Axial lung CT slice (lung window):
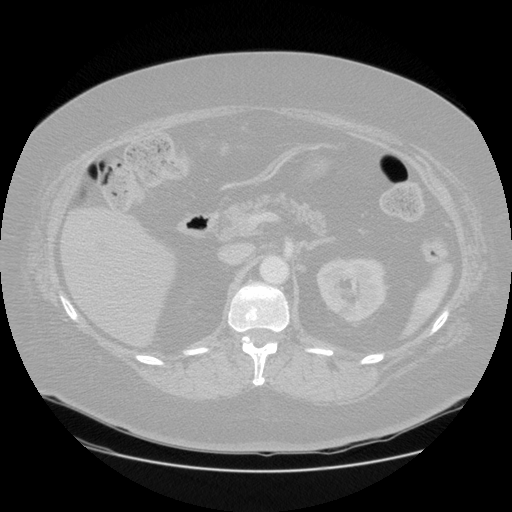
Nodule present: no